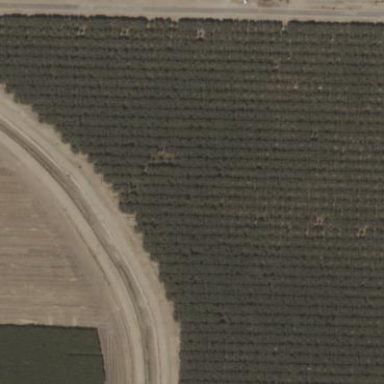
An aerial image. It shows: Orchard filled with persimmon trees.